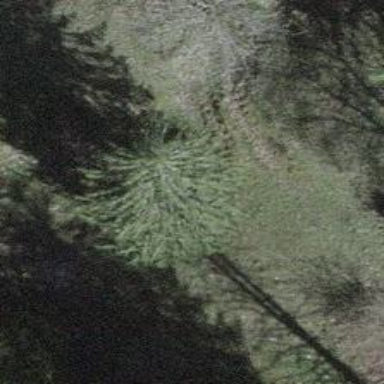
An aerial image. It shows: Evergreen needle-leaved tree in agricultural setting.